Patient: sex M, age 61
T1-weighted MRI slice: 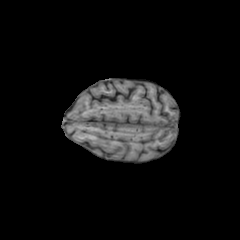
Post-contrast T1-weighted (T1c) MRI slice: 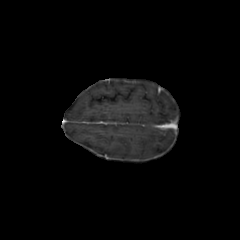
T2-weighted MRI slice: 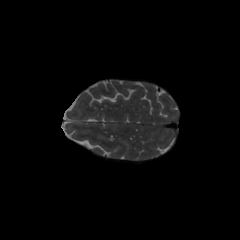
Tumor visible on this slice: no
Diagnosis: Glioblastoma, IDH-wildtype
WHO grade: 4